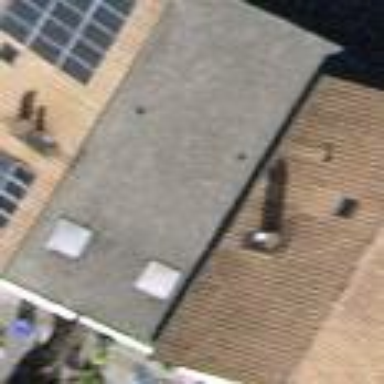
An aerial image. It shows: Group of garages.